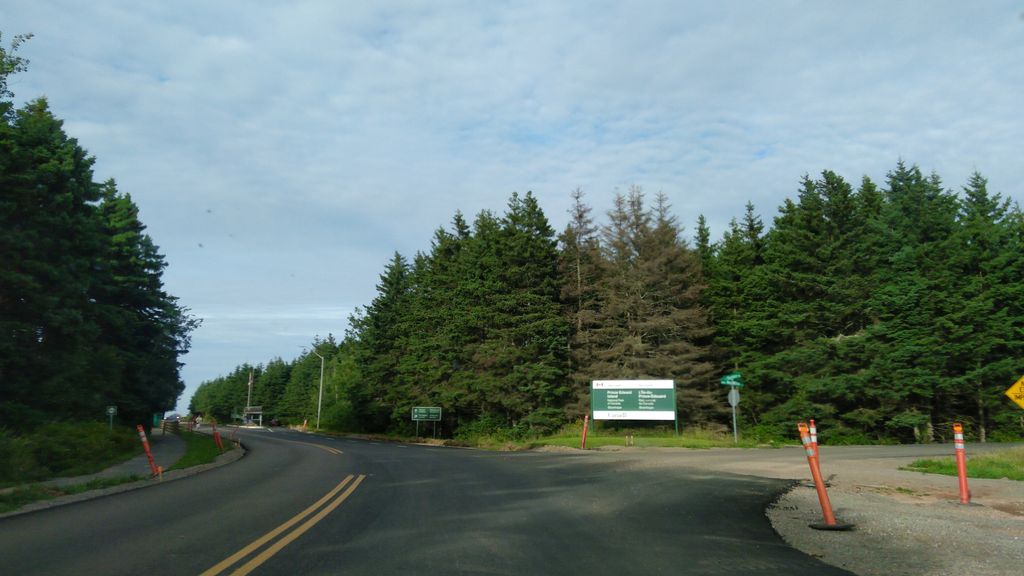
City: charlottetown